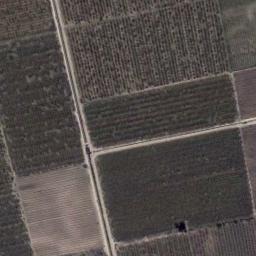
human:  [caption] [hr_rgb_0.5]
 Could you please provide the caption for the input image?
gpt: Several neatly arranged purple brown rectangular farm fields .

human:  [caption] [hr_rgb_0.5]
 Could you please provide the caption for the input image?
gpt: Several dirt roads are in rectangular farmlands .

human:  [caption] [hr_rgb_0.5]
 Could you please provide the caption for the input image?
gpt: There are some bare rectangular farmland .

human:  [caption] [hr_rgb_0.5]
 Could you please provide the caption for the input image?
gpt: Several rectangular farmlands of different colors are arranged in neat rows and two paths go through the farmlands .

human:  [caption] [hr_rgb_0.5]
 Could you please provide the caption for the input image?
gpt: There are several brown rectangular farmlands .